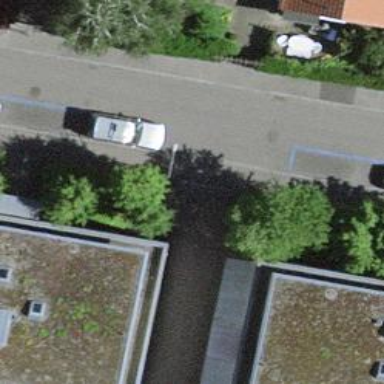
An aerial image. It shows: Cycle barrier.